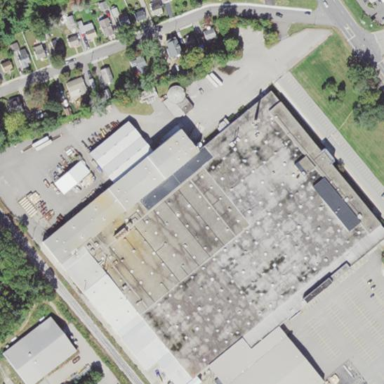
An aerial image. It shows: Industrial building with works on site.